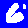
Digit: 6